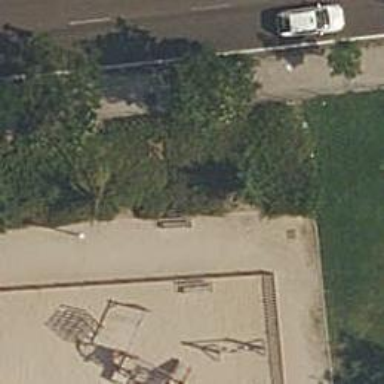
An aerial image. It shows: Brown bench in the vicinity.